Question: I am trying to change the title header of Alertdialog box but the output is not what I exactly wanted. I am creating the following style in styles.xml:
'''
<style name="question_dialog"
parent="@android:style/Theme.Holo.Dialog">
<item name="android:windowTitleStyle">@style/question_dialog_title</item>
</style>
<style name="question_dialog_title" parent="android:Widget.TextView">
<item name="android:background">#5cc5cc</item>
<item name="android:textSize">21sp</item>
<item name="android:textColor">#ffffff</item>
</style>
'''
The java code is as follows :
'''
new AlertDialog.Builder(this,
R.style.question_dialog).setTitle("Assam Quiz" ).
setMessage("Hello world Hello world").
setPositiveButton("OK", (dialog, which) - >
{dialog.dismisd();
}).show();
}
'''
The AlertDialog image is attached.
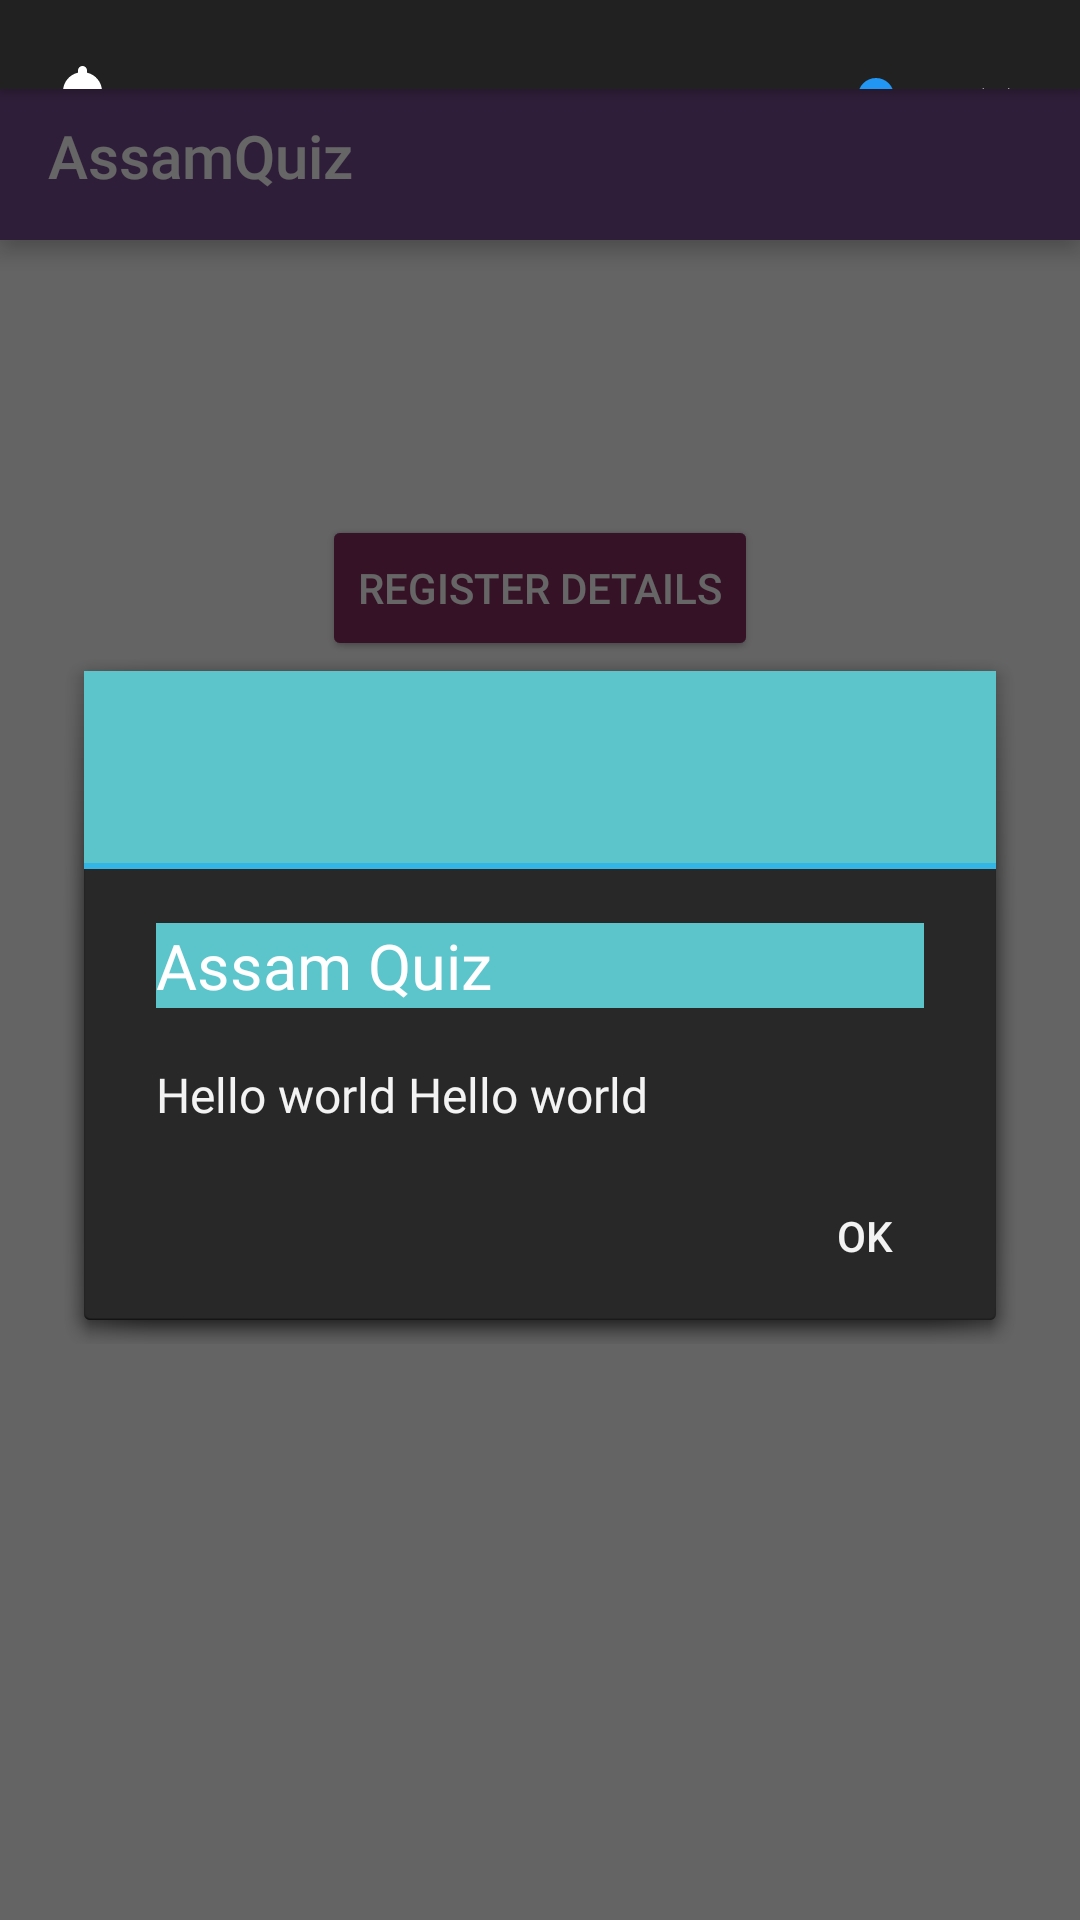
Answer: out of the style - - you can easily <URL> for the dialog header giving it the header layout only, and so you will have the full control for the dialog header:
'''
// creating the Dialog
AlertDialog.Builder builder = new AlertDialog.Builder(context);
// getting dialog context
Context mContext = builder.getContext();
// building the inflater
LayoutInflater mLayoutInflater = LayoutInflater.from(mContext);
// inflate the dialog header layout
View mView = mLayoutInflater.inflate(R.layout.simple_dialog_header, null);
// get the TextView for the header (contained in the header layout)
TextView mTextView = (TextView) mView.findViewById(R.id.title_text);
// set the text for that TextView
mTextView.setText(message);
// set the custom header view for the dialog
builder.setCustomTitle(mView);
/*
here you can set positive , negative ,neutral buttons
or set the dialog message or any attribute you want
*/
// finally, show the dialog
builder.show();
'''
and for the header layout ('R.layout.simple_dialog_header'):
'''
<?xml version="1.0" encoding="utf-8"?>
<LinearLayout xmlns:android="http://schemas.android.com/apk/res/android"
android:layout_width="match_parent"
android:layout_height="wrap_content"
android:background="@color/primary"
android:orientation="vertical"
android:paddingBottom="15dp"
android:paddingLeft="10dp"
android:paddingRight="10dp"
android:paddingTop="15dp">
<TextView
android:id="@+id/title_text"
android:layout_width="wrap_content"
android:layout_height="wrap_content"
android:layout_gravity="center"
android:maxLines="1"
android:textAlignment="center"
android:textColor="@color/primary"
android:textSize="16sp"
android:textStyle="bold" />
</LinearLayout>
'''